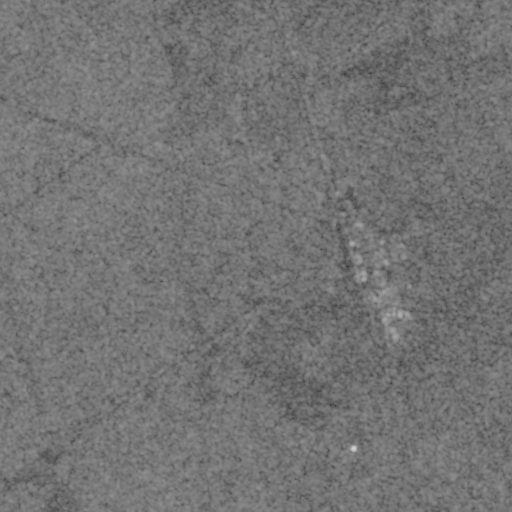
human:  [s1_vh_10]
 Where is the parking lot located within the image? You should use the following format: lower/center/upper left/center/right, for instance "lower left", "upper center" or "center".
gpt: The parking lot is located in the center right of the image.
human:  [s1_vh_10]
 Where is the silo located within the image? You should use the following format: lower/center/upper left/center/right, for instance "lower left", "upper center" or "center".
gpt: The silo is located in the center right of the image.
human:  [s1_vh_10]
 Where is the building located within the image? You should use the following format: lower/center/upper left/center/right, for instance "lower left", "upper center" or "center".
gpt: The building is located in the right of the image.
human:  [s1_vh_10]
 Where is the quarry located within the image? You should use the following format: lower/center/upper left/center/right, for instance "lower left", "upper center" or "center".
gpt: There is no quarry in the image.

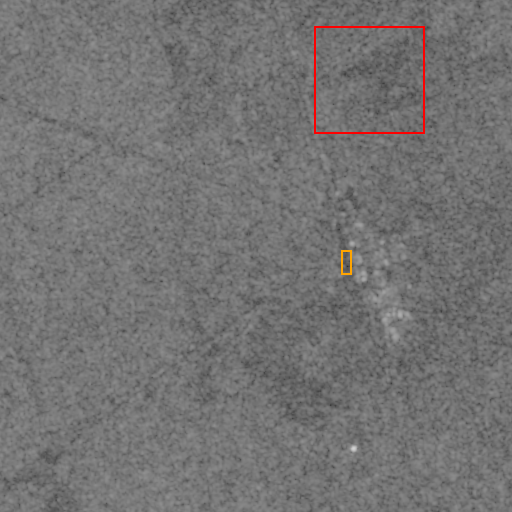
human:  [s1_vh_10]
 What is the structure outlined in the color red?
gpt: The structure outlined in red is a park.
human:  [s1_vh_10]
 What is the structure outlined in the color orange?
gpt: The structure outlined in orange is a building.
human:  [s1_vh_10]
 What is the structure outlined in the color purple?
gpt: There is no purple outline.